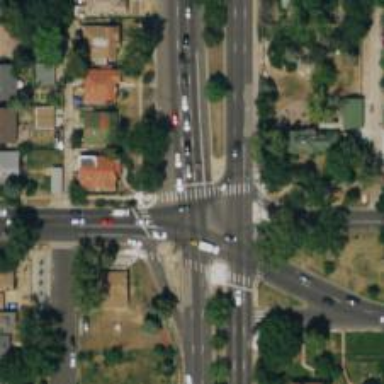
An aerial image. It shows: Marked crossing on the road.